Question: I have a UITableViewCell subclass that contains a UITextView where scrolling is turned off. I set its frame like this, in my table view cell layoutSubviews method:
'''
CGRect frame = self.bodyTextView.frame;
CGSize size = self.bodyTextView.contentSize;
frame.size = size;
self.bodyTextView.frame = frame;
'''
This has been working fine for some time, but I've noticed that in a case where I have a particularly large amount of text, the text is getting cut off. I've set the text view frame background color to orange so I could verify that the frame was being set correctly. Here is an example (I am only showing the bottom portion of the text view):

The frame is the correct size based on the text (in this case 1019 points), but the text stops before the bottom of the text view. I have also seen the text get cut off part way through a line, (ie the text of the last visible line of text is cut off half way through horizontally). Does anyone have an idea what is happening here?
A few other points:
- -
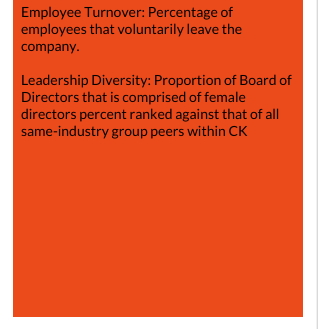
Answer: According to <URL> and similar answers, the problem could be that "the correct contentSize is only available after the UITextView has been added to the view ... Prior to that it is equal to frame.size"
I'd suggest you to calculate the height in a different way, like -sizeWithFont: or -sizeTofit